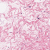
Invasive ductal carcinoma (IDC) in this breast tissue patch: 0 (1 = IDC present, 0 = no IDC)